Question: I am trying to write Swing by hand (yeah crazy, I know) and for some reason this part panel I create here:
'''
private JPanel createColorSliderPanel() {
JPanel colorSliderPanel = new JPanel(new GridLayout(3, 1, 0, 5));
JPanel redSliderPanel = new JPanel(new BorderLayout());
JPanel greenSliderPanel = new JPanel(new BorderLayout());
JPanel blueSliderPanel = new JPanel(new BorderLayout());
GridLayout grid = (GridLayout) colorSliderPanel.getLayout();
redSlider = new JSlider();
greenSlider = new JSlider();
blueSlider = new JSlider();
redField = new JTextField();
greenField = new JTextField();
blueField = new JTextField();
redField.setEditable(false);
greenField.setEditable(false);
blueField.setEditable(false);
JLabel redLabel = new JLabel("Red");
JLabel greenLabel = new JLabel("Green");
JLabel blueLabel = new JLabel("Blue");
redLabel.setPreferredSize(new Dimension(64, 16));
redField.setPreferredSize(new Dimension(32, 16));
redSliderPanel.add(redLabel, BorderLayout.WEST);
redSliderPanel.add(redSlider, BorderLayout.CENTER);
redSliderPanel.add(redField, BorderLayout.EAST);
greenLabel.setPreferredSize(new Dimension(64, 16));
greenField.setPreferredSize(new Dimension(32, 16));
greenSliderPanel.add(redLabel, BorderLayout.WEST);
greenSliderPanel.add(redSlider, BorderLayout.CENTER);
greenSliderPanel.add(redField, BorderLayout.EAST);
blueLabel.setPreferredSize(new Dimension(64, 16));
blueField.setPreferredSize(new Dimension(32, 16));
blueSliderPanel.add(redLabel, BorderLayout.WEST);
blueSliderPanel.add(redSlider, BorderLayout.CENTER);
blueSliderPanel.add(redField, BorderLayout.EAST);
colorSliderPanel.add(redSliderPanel);
colorSliderPanel.add(greenSliderPanel);
colorSliderPanel.add(blueSliderPanel);
return colorSliderPanel;
}
'''
doesn't work as intended:

It's supposed to stack the three panels I make on top of each other. I add it to my JFrame like this:
'''
JPanel sliderPanel = createColorSliderPanel();
...
contentPane.add(sliderPanel, BorderLayout.SOUTH);
'''
Any clue why it doesn't display properly?
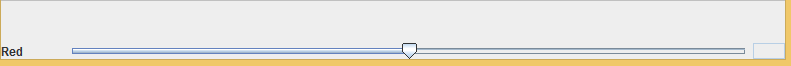
Answer: The problem is, you only adding the 'redSlider/Field/Label' to all of the other panels
'''
redSliderPanel.add(redLabel, BorderLayout.WEST);
redSliderPanel.add(redSlider, BorderLayout.CENTER);
redSliderPanel.add(redField, BorderLayout.EAST);
greenSliderPanel.add(redLabel, BorderLayout.WEST);
greenSliderPanel.add(redSlider, BorderLayout.CENTER);
greenSliderPanel.add(redField, BorderLayout.EAST);
blueSliderPanel.add(redLabel, BorderLayout.WEST);
blueSliderPanel.add(redSlider, BorderLayout.CENTER);
blueSliderPanel.add(redField, BorderLayout.EAST);
'''
Doing this, will remove the 'redSlider', 'redField' and 'redLabel' from the container it was previous added to meaning that it will only appear on the 'blueSliderPanel'.
Don't use 'setPreferred/Minimum/MaximumSize', you don't control the metrics by which a component measures it's required sizes. Provide sizing hints to the components so that they can make better decisions.
'''
redField = new JTextField(4);
greenField = new JTextField(4);
blueField = new JTextField(4);
'''

> Then don't add the fields to sub panels first
Then don't add your fields to separate panels first, but, you might find that something like 'GridBagLayout' makes a better choice...

'''
JPanel colorSliderPanel = new JPanel(new GridBagLayout());
redSlider = new JSlider();
greenSlider = new JSlider();
blueSlider = new JSlider();
redField = new JTextField(4);
greenField = new JTextField(4);
blueField = new JTextField(4);
redField.setEditable(false);
greenField.setEditable(false);
blueField.setEditable(false);
JLabel redLabel = new JLabel("Red");
JLabel greenLabel = new JLabel("Green");
JLabel blueLabel = new JLabel("Blue");
addTo(colorSliderPanel, redLabel, redSlider, redField, 0);
addTo(colorSliderPanel, greenLabel, greenSlider, greenField, 1);
addTo(colorSliderPanel, blueLabel, blueSlider, blueField, 2);
'''
And the 'addTo' method...
'''
protected void addTo(JPanel parent, JLabel label, JSlider slider, JTextField field, int gridY) {
GridBagConstraints gbc = new GridBagConstraints();
gbc.anchor = GridBagConstraints.WEST;
gbc.gridx = 0;
gbc.gridy = gridY;
parent.add(label, gbc);
gbc.fill = GridBagConstraints.HORIZONTAL;
gbc.gridx++;
gbc.weightx = 1;
parent.add(slider, gbc);
gbc.gridx++;
gbc.weightx = 0;
parent.add(field, gbc);
}
'''